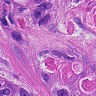
Metastatic tissue present: yes